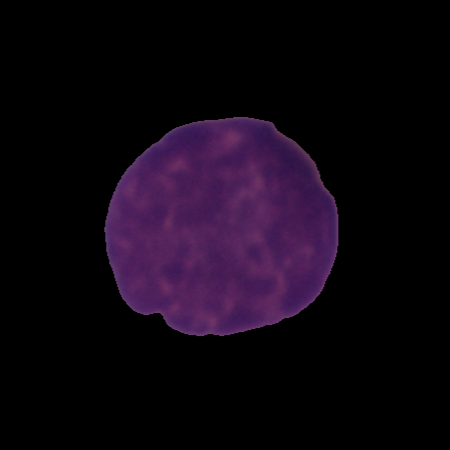
Label: cancer